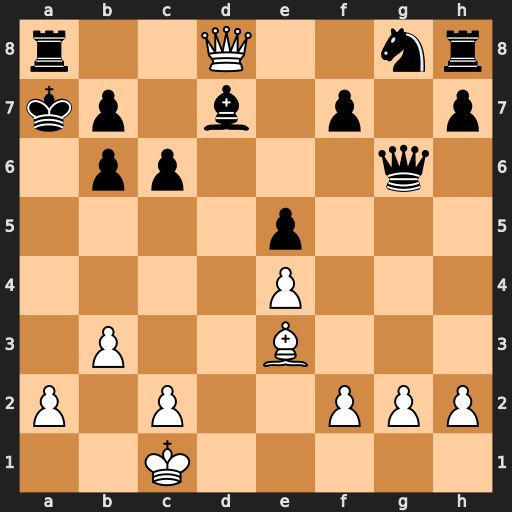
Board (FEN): r2Q2nr/kp1b1p1p/1pp3q1/4p3/4P3/1P2B3/P1P2PPP/2K5
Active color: w
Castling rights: -
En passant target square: -
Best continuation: Qxb6+ Kb8 Qd8+ Bc8 Bb6 Qg5+ Qxg5